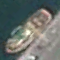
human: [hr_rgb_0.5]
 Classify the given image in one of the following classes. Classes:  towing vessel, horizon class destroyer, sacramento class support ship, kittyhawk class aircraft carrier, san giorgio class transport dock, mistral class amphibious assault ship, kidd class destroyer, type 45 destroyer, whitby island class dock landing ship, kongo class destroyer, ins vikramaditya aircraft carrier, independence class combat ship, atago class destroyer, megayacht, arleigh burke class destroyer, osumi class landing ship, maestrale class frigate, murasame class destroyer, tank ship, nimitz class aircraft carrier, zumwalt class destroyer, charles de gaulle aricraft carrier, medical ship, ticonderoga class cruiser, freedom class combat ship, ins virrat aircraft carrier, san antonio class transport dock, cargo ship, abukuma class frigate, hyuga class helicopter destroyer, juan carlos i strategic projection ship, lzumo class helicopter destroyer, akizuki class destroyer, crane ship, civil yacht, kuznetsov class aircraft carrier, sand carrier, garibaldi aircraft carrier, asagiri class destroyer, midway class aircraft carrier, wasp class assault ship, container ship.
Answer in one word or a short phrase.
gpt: Towing vessel